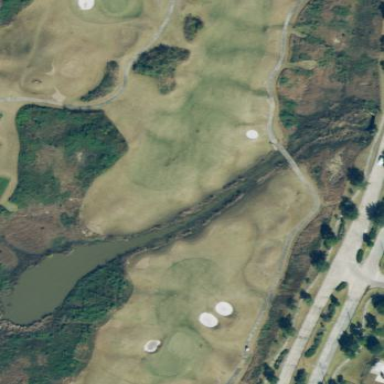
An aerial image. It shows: Rough area on grassy golf course.